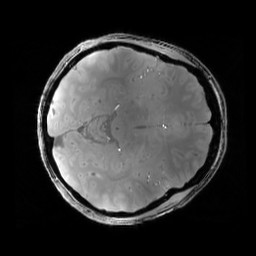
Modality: PDw
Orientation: axial
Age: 28
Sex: female
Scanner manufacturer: siemens
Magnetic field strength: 6.98 T
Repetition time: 1.78 s
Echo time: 0.00386 s